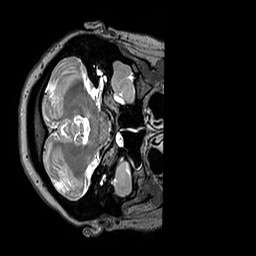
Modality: T2w
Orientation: axial
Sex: female
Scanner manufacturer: siemens
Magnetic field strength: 3 T
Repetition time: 3.2 s
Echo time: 0.409 s